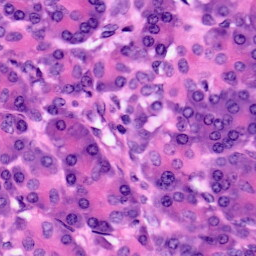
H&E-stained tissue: Pancreatic